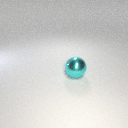
large cyan metal sphere